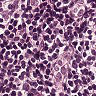
Metastatic tissue present: no